Question:
I use Java Community, and maybe this is a problem.
Because everything is working in Ultimate version.
But I can 'create table' only in Workbench with Community.
And the most intresting is I can 'drop table'
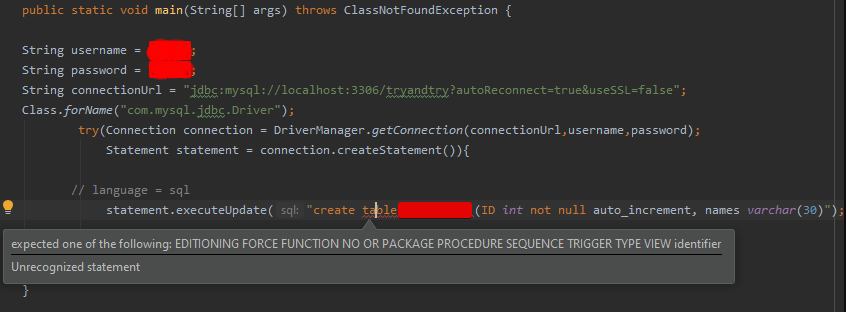
Answer: '''
Below is the sample code for executing DDL statements. Reference URL https://examples.javacodegeeks.com/core-java/sql/jdbc-ddl-example/
package com.jdbc.ddl.example;
import java.sql.Connection;
import java.sql.DatabaseMetaData;
import java.sql.DriverManager;
import java.sql.ResultSet;
import java.sql.SQLException;
import java.sql.Statement;
import org.apache.log4j.Logger;
public class JdbcExample {
// JDBC Driver Name & Database URL
static final String JDBC_DRIVER = "com.mysql.jdbc.Driver";
static final String JDBC_DB_URL = "jdbc:mysql://localhost:3306";
// JDBC Database Credentials
static final String JDBC_USER = "root";
static final String JDBC_PASS = "root";
public final static Logger logger = Logger.getLogger(JdbcExample.class);
public static void main(String[] args) {
Connection connObj = null;
Statement stmtOBj = null;
try {
Class.forName(JDBC_DRIVER);
connObj = DriverManager.getConnection(JDBC_DB_URL, JDBC_USER, JDBC_PASS);
stmtOBj = connObj.createStatement();
// DDL Statement 1 - Create Database Schema!
logger.info("
=======CREATE DATABASE=======");
stmtOBj.executeUpdate("CREATE DATABASE Demo1");
logger.info("
=======DATABASE IS SUCCESSFULLY CREATED=======
");
logger.info("
=======USING DATABASE=======
");
stmtOBj.executeUpdate("use Demo1");
// DDL Statement 2 - Create Table!
logger.info("
=======CREATE TABLE=======");
stmtOBj.executeUpdate("CREATE TABLE Employee (
" +
" EmpId int,
" +
" LastName varchar(255),
" +
" FirstName varchar(255),
" +
" Address varchar(255),
" +
" City varchar(255)
" +
");");
logger.info("
=======TABLE IS SUCCESSFULLY CREATED=======
");
logger.info("
=======SHOW TABLE STRUCTURE=======");
showDbTableStructure();
logger.info("
=======DROP DATABASE=======");
stmtOBj.executeUpdate("DROP DATABASE Demo1");
logger.info("
=======DATABASE DROPPED SUCCESSFULLY=======
");
} catch(Exception sqlException) {
sqlException.printStackTrace();
} finally {
try {
if(stmtOBj != null) {
stmtOBj.close(); // Close Statement Object
}
if(connObj != null) {
connObj.close(); // Close Connection Object
}
} catch (Exception sqlException) {
sqlException.printStackTrace();
}
}
}
// This Method Is Used To Print The Table Structure
private static void showDbTableStructure() throws SQLException {
StringBuilder builderObj = new StringBuilder();
DatabaseMetaData metaObj = DriverManager.getConnection(JDBC_DB_URL, JDBC_USER, JDBC_PASS).getMetaData();
ResultSet resultSetObj = metaObj.getColumns("Demo1", null, "Employee", "%");
builderObj.append("Employee" + " Columns Are?= (");
while (resultSetObj.next()) {
String columnName = resultSetObj.getString(4);
builderObj.append(columnName).append(", ");
}
builderObj.deleteCharAt(builderObj.lastIndexOf(",")).deleteCharAt(builderObj.lastIndexOf(" ")).append(")").append("
");
logger.info(builderObj.toString());
}
}
'''